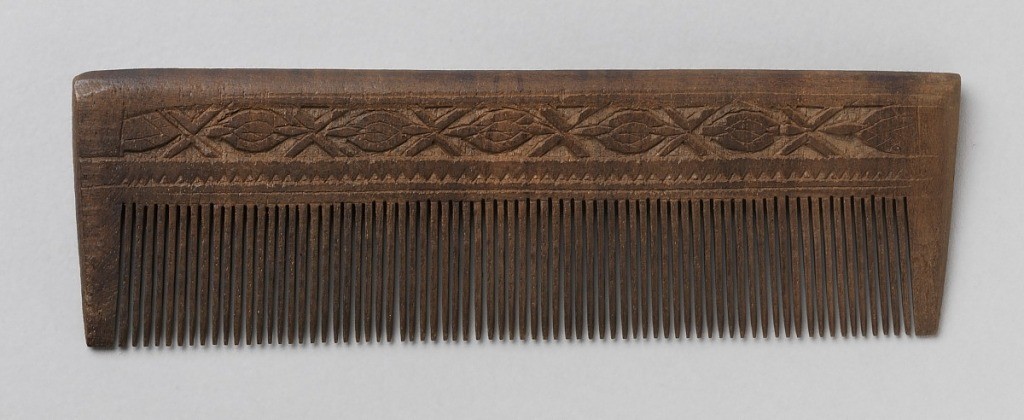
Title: Comb
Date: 19th century
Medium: carved wood
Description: horizontal rectangle, with a band of oval paterae alternating with X's above a carved out background, all above the finely detailed comb teeth